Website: home-depot
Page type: customer-info-address
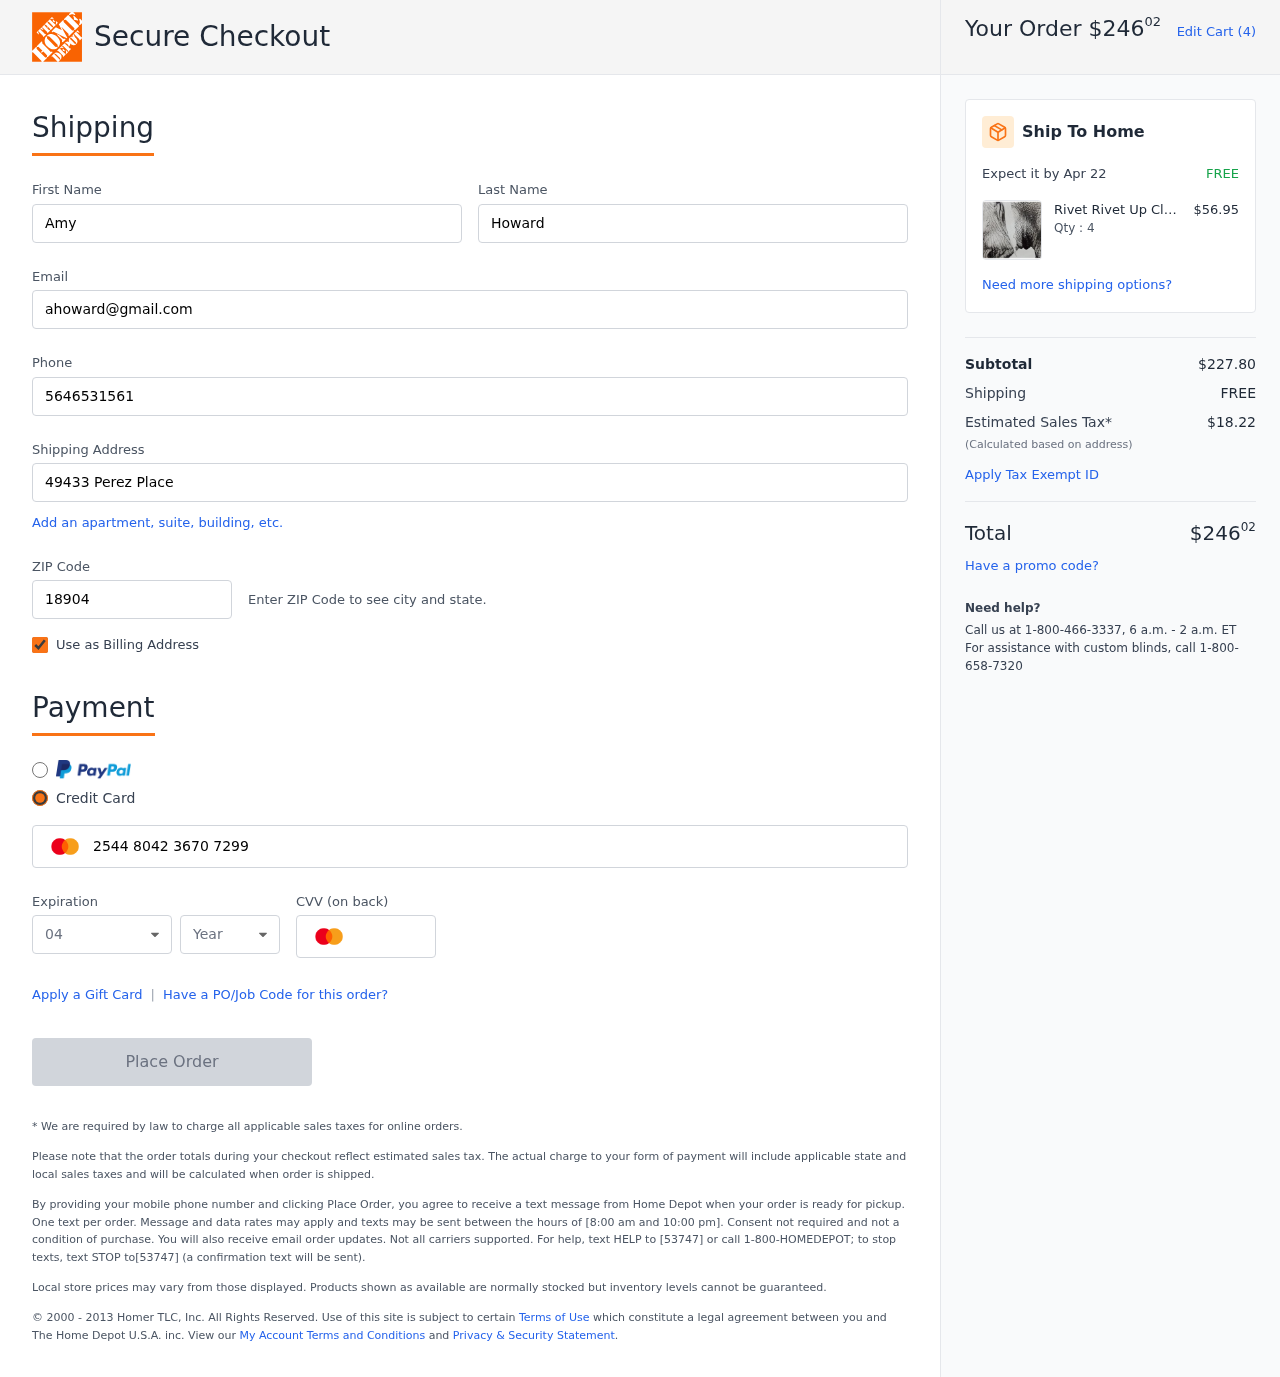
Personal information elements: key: PII_CARD_CVV
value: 257
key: PII_CARD_EXPIRY_MONTH
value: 04
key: PII_CARD_EXPIRY_YEAR
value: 27
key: PII_CARD_NUMBER
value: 2544 8042 3670 7299
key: PII_EMAIL
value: ahoward@gmail.com
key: PII_FIRSTNAME
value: Amy
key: PII_LASTNAME
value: Howard
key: PII_PHONE
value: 5646531561
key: PII_POSTCODE
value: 18904
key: PII_STREET
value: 49433 Perez Place
Product elements: key: PRODUCT1_BRAND
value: Rivet
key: PRODUCT1_NAME
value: Rivet Up Close Black and White Elephant Photo Canvas Print Wall Art Decor
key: PRODUCT1_PRICE
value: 56.95
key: PRODUCT1_QUANTITY
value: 4
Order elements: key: ORDER_TOTAL
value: $24602
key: ORDER_NUM_ITEMS
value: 4
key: ORDER_DELIVERY_DATE
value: Apr 22
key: ORDER_SUBTOTAL
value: $227.80
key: ORDER_SHIPPING_COST
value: FREE
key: ORDER_TAX
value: $18.22